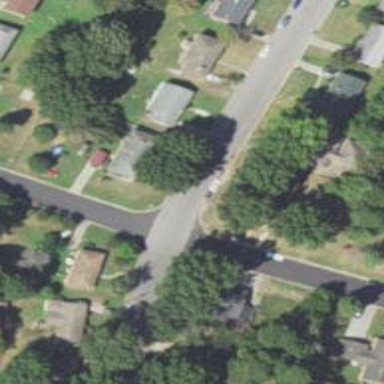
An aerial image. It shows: Neighborhood.